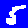
Digit: 5